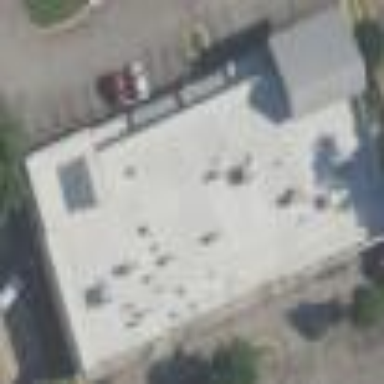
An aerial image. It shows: Retail building.